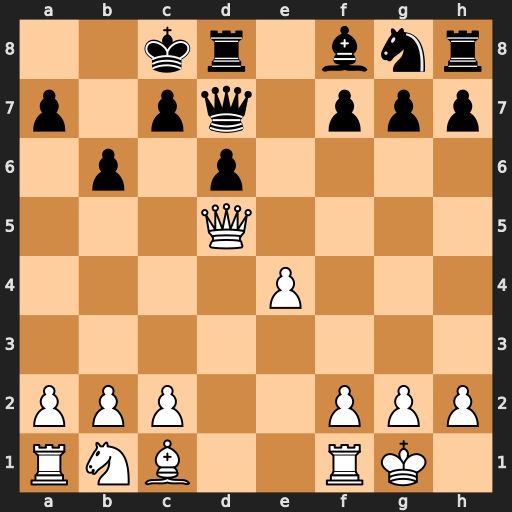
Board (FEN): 2kr1bnr/p1pq1ppp/1p1p4/3Q4/4P3/8/PPP2PPP/RNB2RK1
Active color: w
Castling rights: -
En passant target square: -
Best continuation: Qa8#